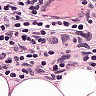
Metastatic tissue present: yes